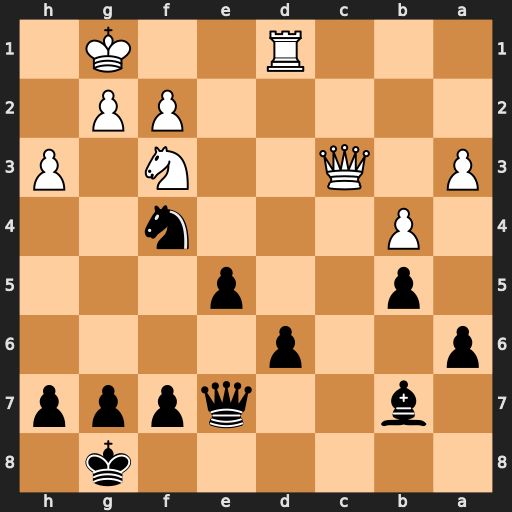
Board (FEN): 6k1/1b2qppp/p2p4/1p2p3/1P3n2/P1Q2N1P/5PP1/3R2K1
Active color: b
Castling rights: -
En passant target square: -
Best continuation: Ne2+ Kf1 Nxc3